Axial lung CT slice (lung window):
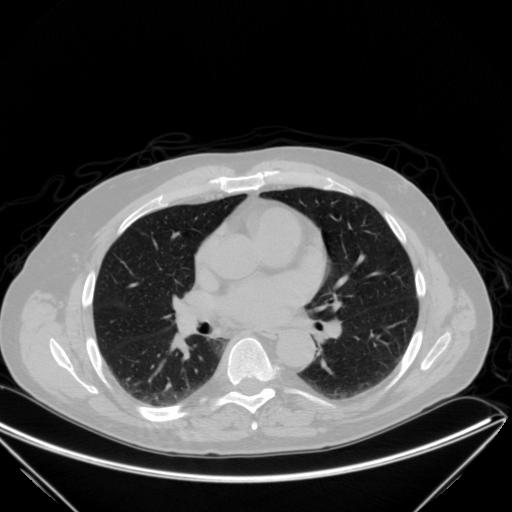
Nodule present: no